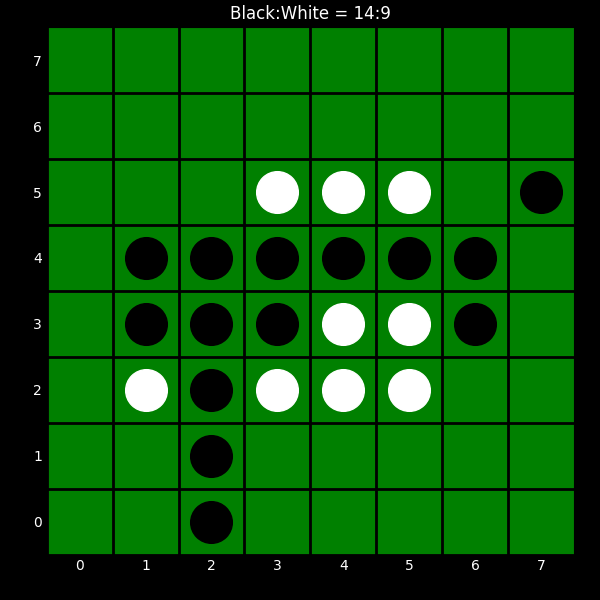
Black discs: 14
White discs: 9